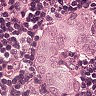
Metastatic tissue present: yes